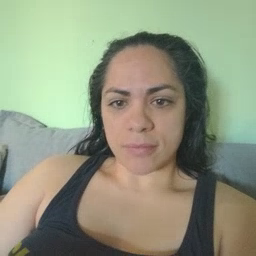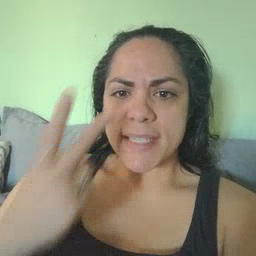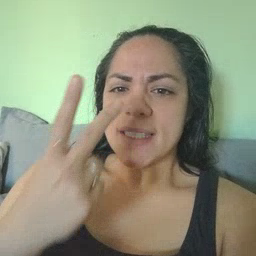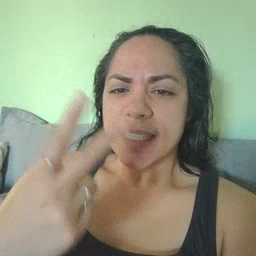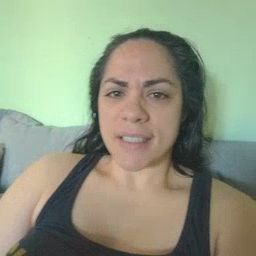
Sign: see